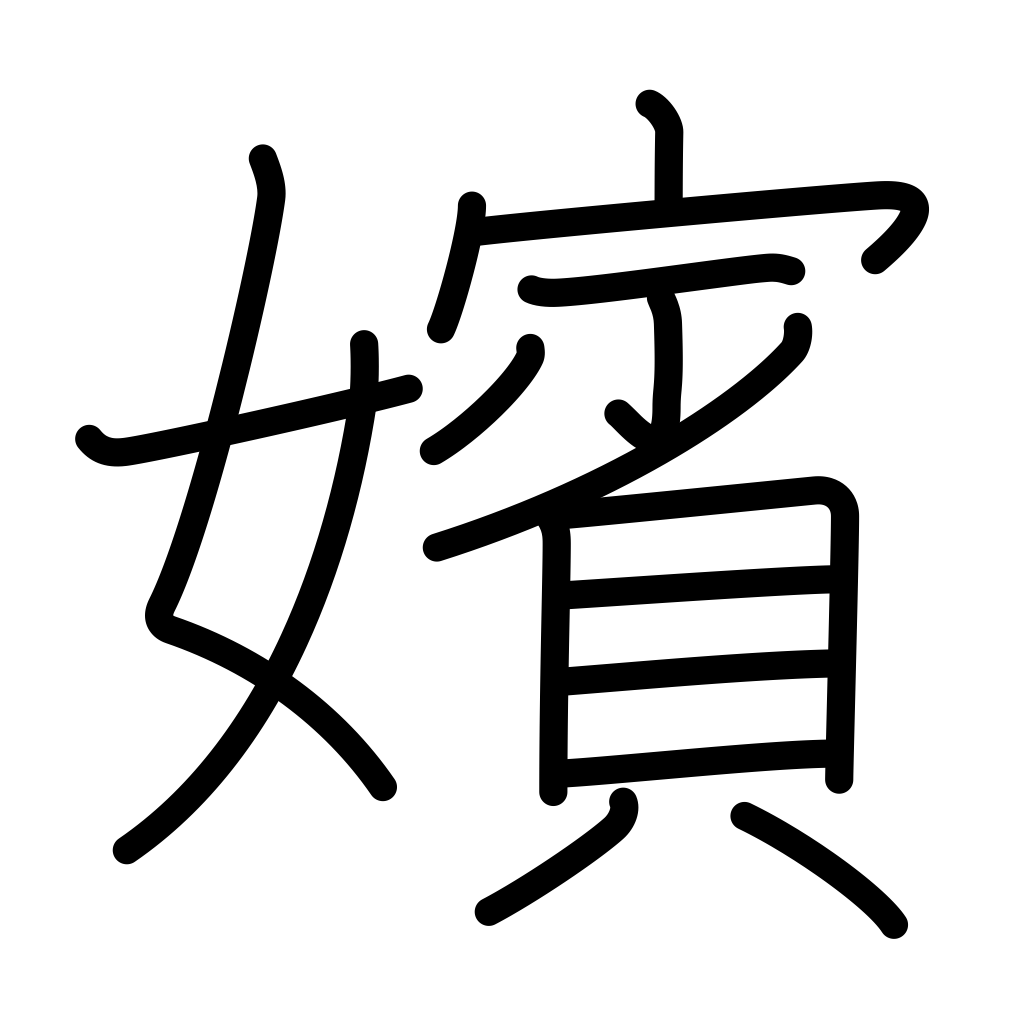
Meaning: bride, marriage